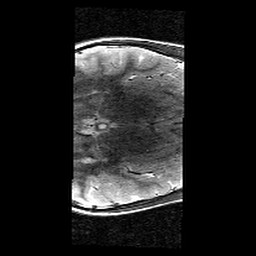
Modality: T2w
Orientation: axial
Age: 12
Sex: female
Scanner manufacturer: siemens
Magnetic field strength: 3 T
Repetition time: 9.23 s
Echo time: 0.067 s